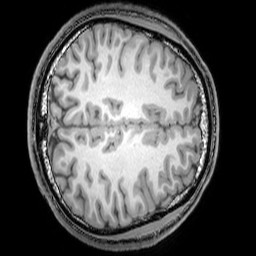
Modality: T1w
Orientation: axial
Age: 21
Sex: male
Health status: healthy
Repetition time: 0.081 s
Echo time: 0.037 s